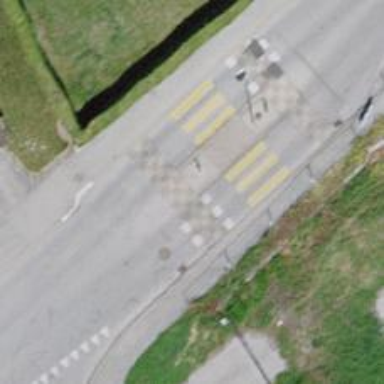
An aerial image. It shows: Marked footway crossing with traffic calming table.